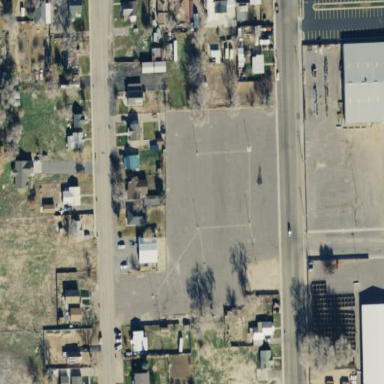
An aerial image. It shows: Parking area with unpaved surface.